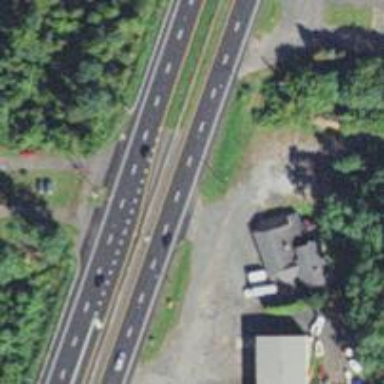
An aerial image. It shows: Trunk highway.